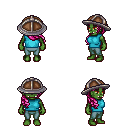
a pixel art fantasy rpg character, female body template, orc, green skin, teal sleeveless shirt, teal pants, pink right-swept hairstyle, chain helm, four views (front, back, left, right), 2x2 character sprite sheet, small pixel art, hard edges, no anti-aliasing